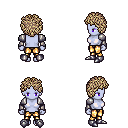
a pixel art fantasy rpg character, female body template, dark elf, purple skin, steel arm armor, gold greaves, white blonde curly afro hairstyle, metal boots, four views (front, back, left, right), 2x2 character sprite sheet, small pixel art, hard edges, no anti-aliasing